Question: I am using the 'simple_form' gem to make a form in a modal dialog. The issue is that the input fields go over the edge of the modal.

The code cascades as follows: 'index.html.erb'
'''
<div class="row">
<div class="cold-md-2">
<%= link_to "New Author", new_author_path, remote: true, class: "btn btn-primary"%>
</div>
<div id="author-modal" class="modal fade" role="dialog"></div>
</div>
'''
'new.js.erb'
'''
$('#author-modal').html('<%= escape_javascript(render 'new') %>');
$('#author-modal').modal('show');
'''
'_new.html.erb'
'''
<div class="modal-dialog">
<div class="modal-content">
<div class="modal-body">
<h4 class="modal-title" id="myModalLabel">Add New Author</h4>
<%= render 'form'%>
</div>
</div>
</div>
'''
and lastly '_form.html.erb'
'''
<%= simple_form_for @author, remote: true, html: { class: "form-horizontal" } do |f|%>
<div class="modal-body">
<ul class="errors"></ul>
<div class="form-group">
<%= f.input :first_name %>
<%= f.input :last_name %>
<%= f.input :title %>
</div>
</div>
<div class="modal-footer">
<%= f.button :submit, class: "btn btn-primary" %>
<%= link_to "Cancel", "#", class: "btn", data: {dismiss: "modal"}%>
</div>
<% end %>
'''
why isn't the bootstrap default 100% width for form items limited to the modal?
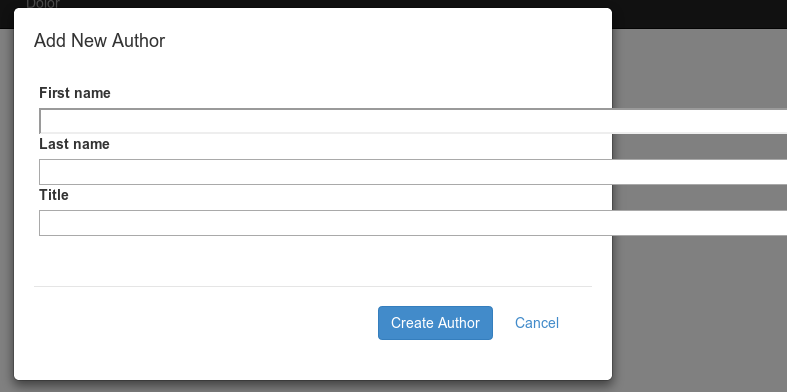
Answer: Update the view as below,
'''
<div class="form-group">
<%= f.input :first_name, input_html: { class: "form-control" } %>
<%= f.input :last_name, input_html: { class: "form-control" } %>
<%= f.input :title, input_html: { class: "form-control" } %>
</div>
'''
For 'width: 100%', you should use 'form-control' class for the input controls.
Refer to <URL>
> Individual form controls automatically receive some global styling.
All textual '<input>, <textarea>, and <select>' elements with
.form-control are set to width: 100%; by default.